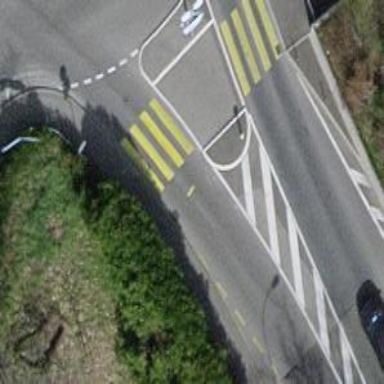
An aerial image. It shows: Zebra crossing on the road.